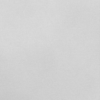
Label: dusty